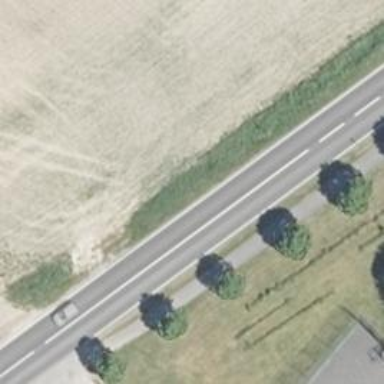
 there is track for cyclists next to the sidewalk."